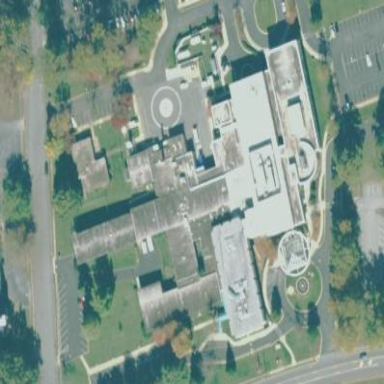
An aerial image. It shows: Hospital building.